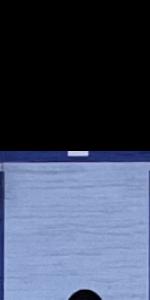
Label: Empty